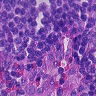
Metastatic tissue present: no